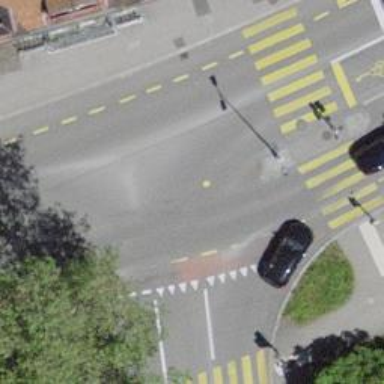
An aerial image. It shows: Road with traffic signals.